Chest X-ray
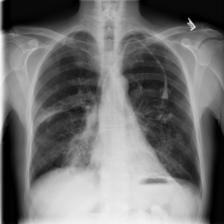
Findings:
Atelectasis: negative
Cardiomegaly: negative
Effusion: negative
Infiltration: negative
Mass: positive
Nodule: negative
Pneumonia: negative
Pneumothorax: negative
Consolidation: negative
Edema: negative
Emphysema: negative
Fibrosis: negative
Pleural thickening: negative
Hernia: negative